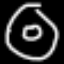
Label: donut